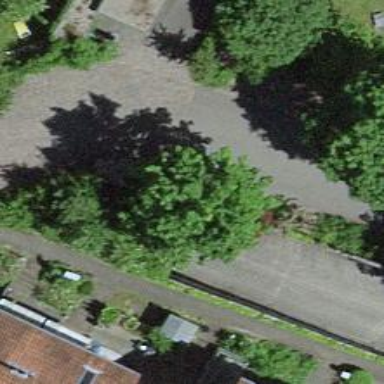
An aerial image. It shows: Parking entrance.